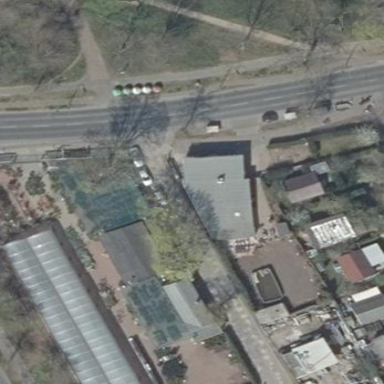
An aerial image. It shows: Retail area that includes garden center.